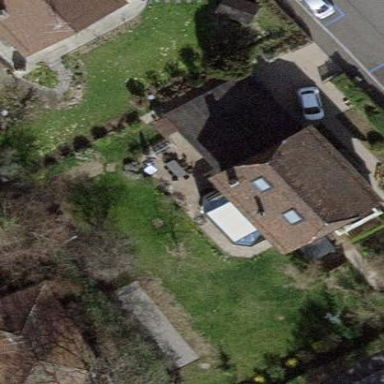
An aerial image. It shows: Garden enclosed by fence.